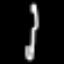
Label: fork